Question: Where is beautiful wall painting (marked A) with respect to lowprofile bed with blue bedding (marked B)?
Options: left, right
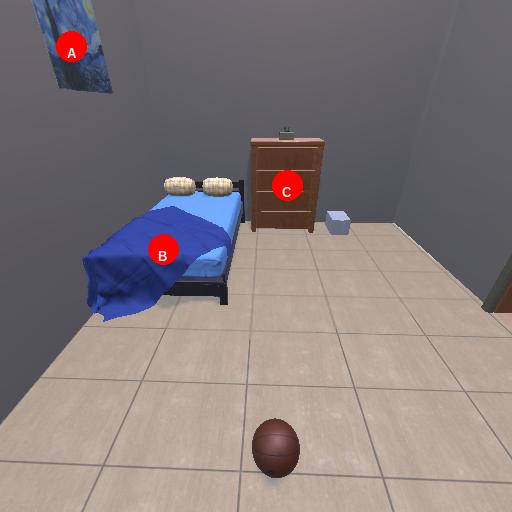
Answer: left